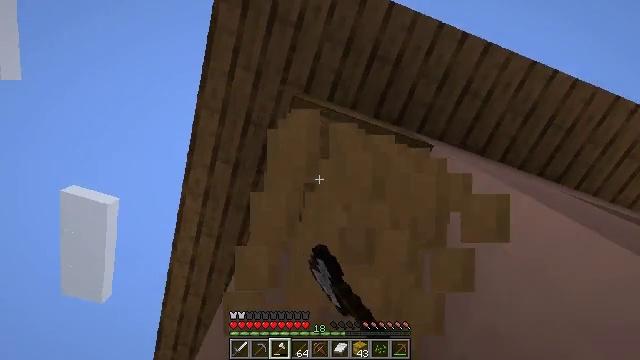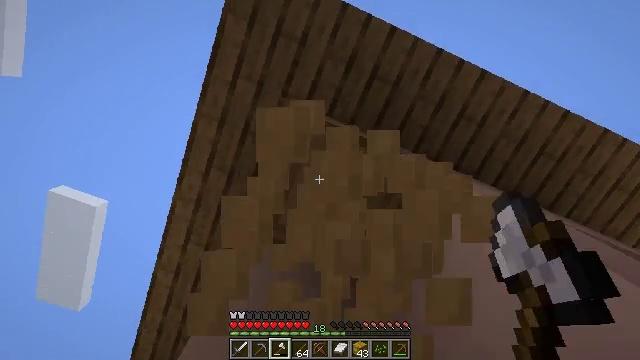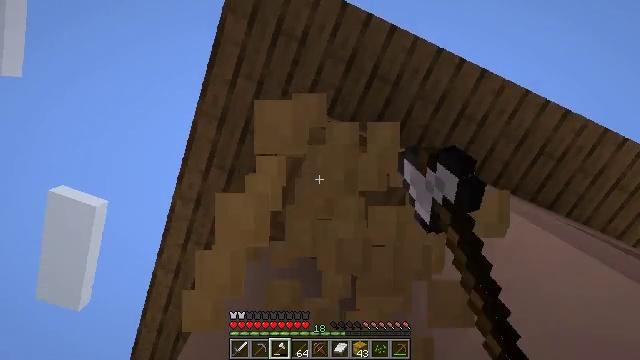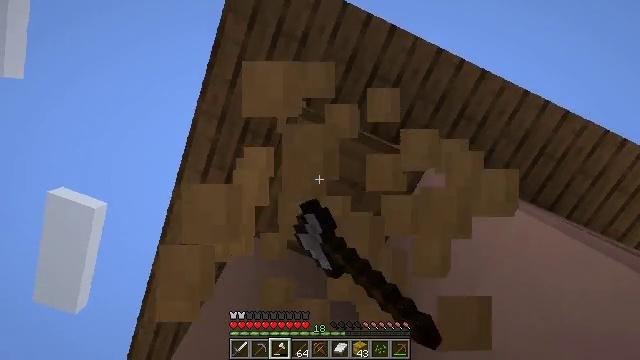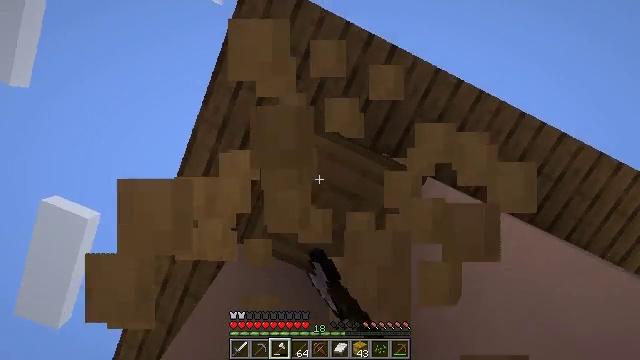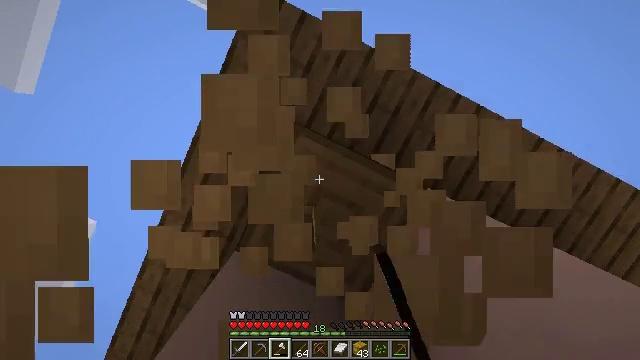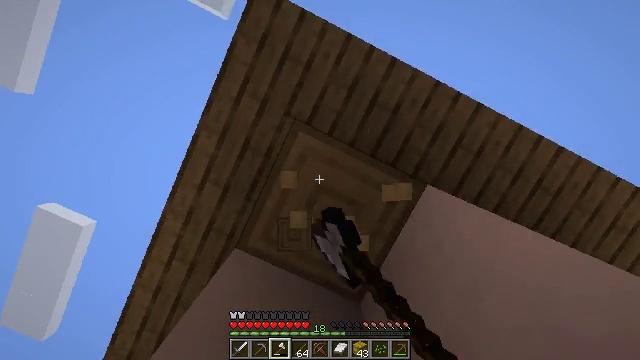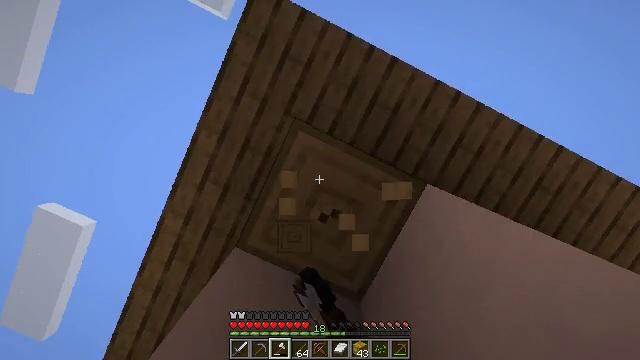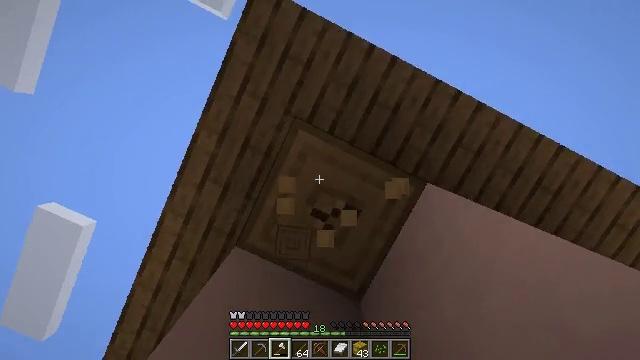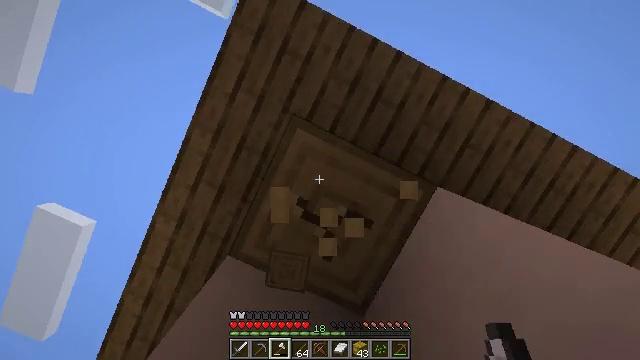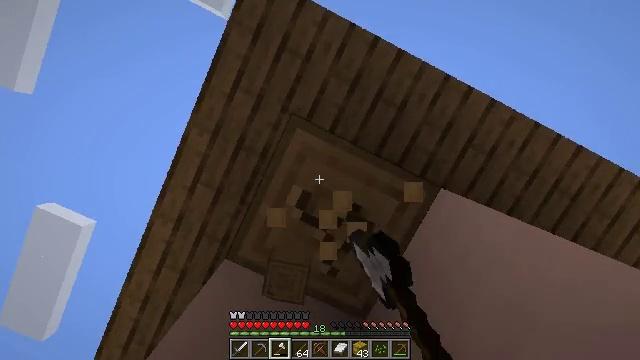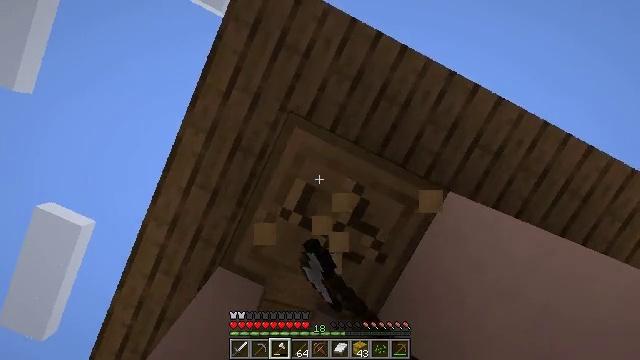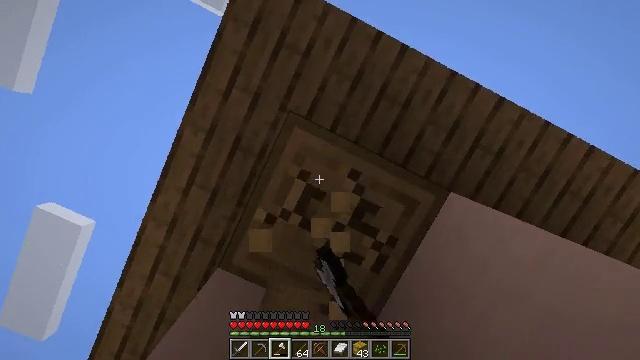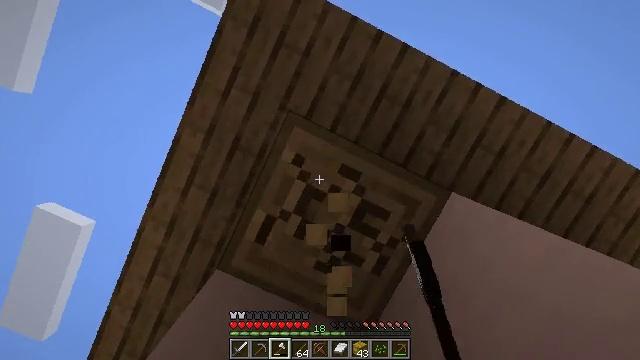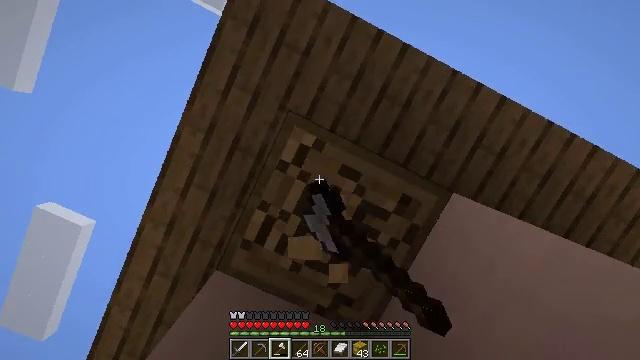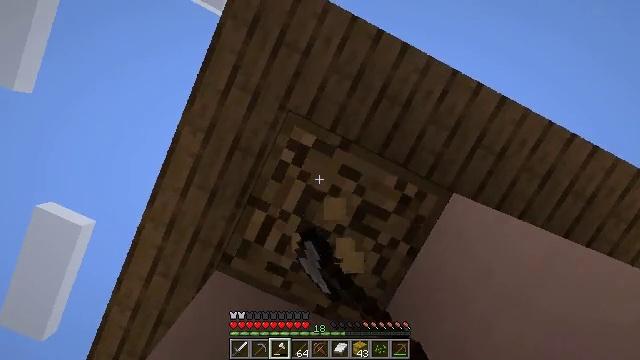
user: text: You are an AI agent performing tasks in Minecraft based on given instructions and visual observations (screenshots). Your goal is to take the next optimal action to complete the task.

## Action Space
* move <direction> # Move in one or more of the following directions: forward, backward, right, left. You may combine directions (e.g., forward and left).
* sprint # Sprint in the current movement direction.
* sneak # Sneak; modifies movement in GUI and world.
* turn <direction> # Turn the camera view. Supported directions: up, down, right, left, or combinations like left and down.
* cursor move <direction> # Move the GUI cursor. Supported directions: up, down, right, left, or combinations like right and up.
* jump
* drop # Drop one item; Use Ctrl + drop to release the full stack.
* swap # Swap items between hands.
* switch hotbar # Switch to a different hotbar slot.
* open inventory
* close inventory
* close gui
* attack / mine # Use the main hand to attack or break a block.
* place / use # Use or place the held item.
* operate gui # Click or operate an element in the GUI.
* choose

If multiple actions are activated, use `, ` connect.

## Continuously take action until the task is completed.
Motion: motion action
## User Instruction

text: Retrieve the stripped oak log.
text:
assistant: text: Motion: move forward, sneak, turn right and up, attack / mine
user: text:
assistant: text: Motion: move forward, sneak, attack / mine
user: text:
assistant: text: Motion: move forward, sneak, attack / mine
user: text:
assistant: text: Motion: sneak, turn right and up, attack / mine
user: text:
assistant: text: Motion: sneak, turn right and up, attack / mine
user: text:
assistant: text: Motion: sneak, attack / mine
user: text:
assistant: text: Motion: sneak, attack / mine
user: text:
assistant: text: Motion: attack / mine
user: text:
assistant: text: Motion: attack / mine
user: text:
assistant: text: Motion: attack / mine
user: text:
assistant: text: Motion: attack / mine
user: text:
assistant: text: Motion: attack / mine
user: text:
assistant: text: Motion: attack / mine
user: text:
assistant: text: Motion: attack / mine
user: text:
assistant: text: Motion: attack / mine
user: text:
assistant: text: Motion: attack / mine
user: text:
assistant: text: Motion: attack / mine
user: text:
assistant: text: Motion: attack / mine
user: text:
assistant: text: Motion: attack / mine
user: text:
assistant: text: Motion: attack / mine
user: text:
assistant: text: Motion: attack / mine